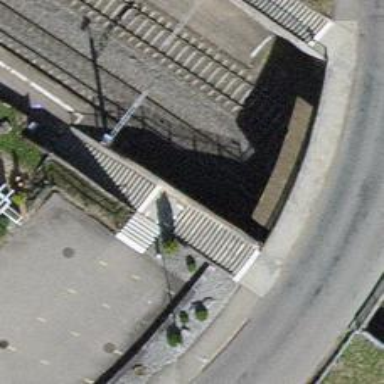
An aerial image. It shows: Set of steps on the road.